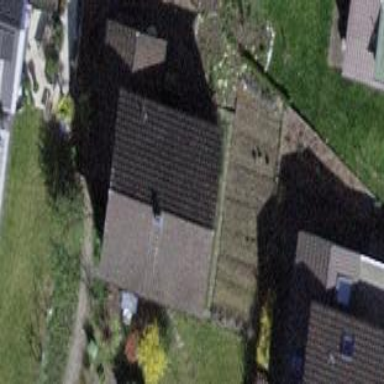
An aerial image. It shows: Building with tiled roof.